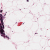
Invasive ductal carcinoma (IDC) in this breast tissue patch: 0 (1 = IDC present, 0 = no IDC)